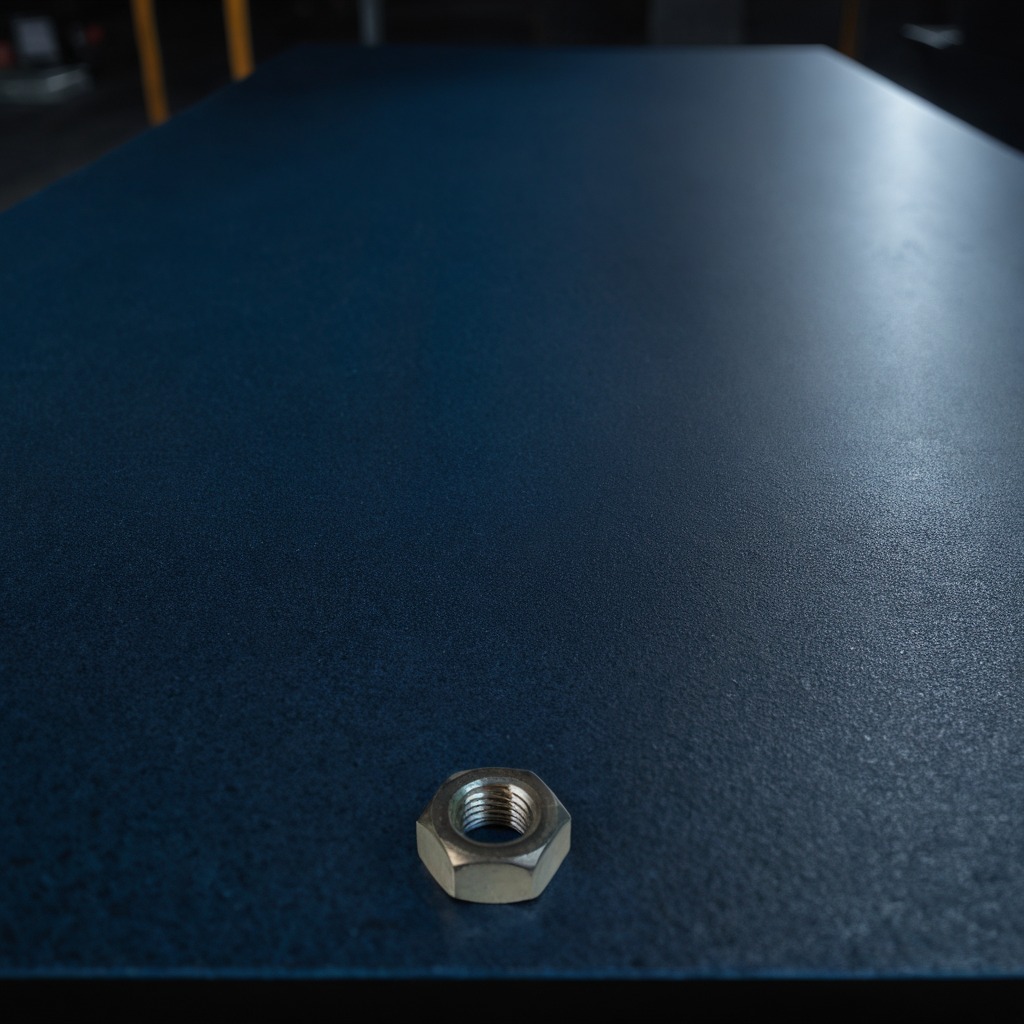
A metal nut is lying on a clean granite tabletop inside a workshop at night.